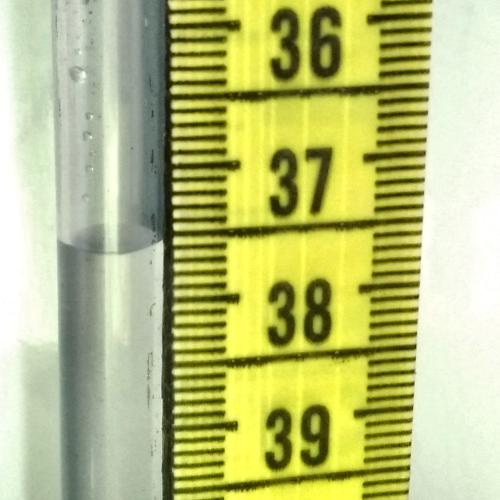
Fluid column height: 37.6 cm